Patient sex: M
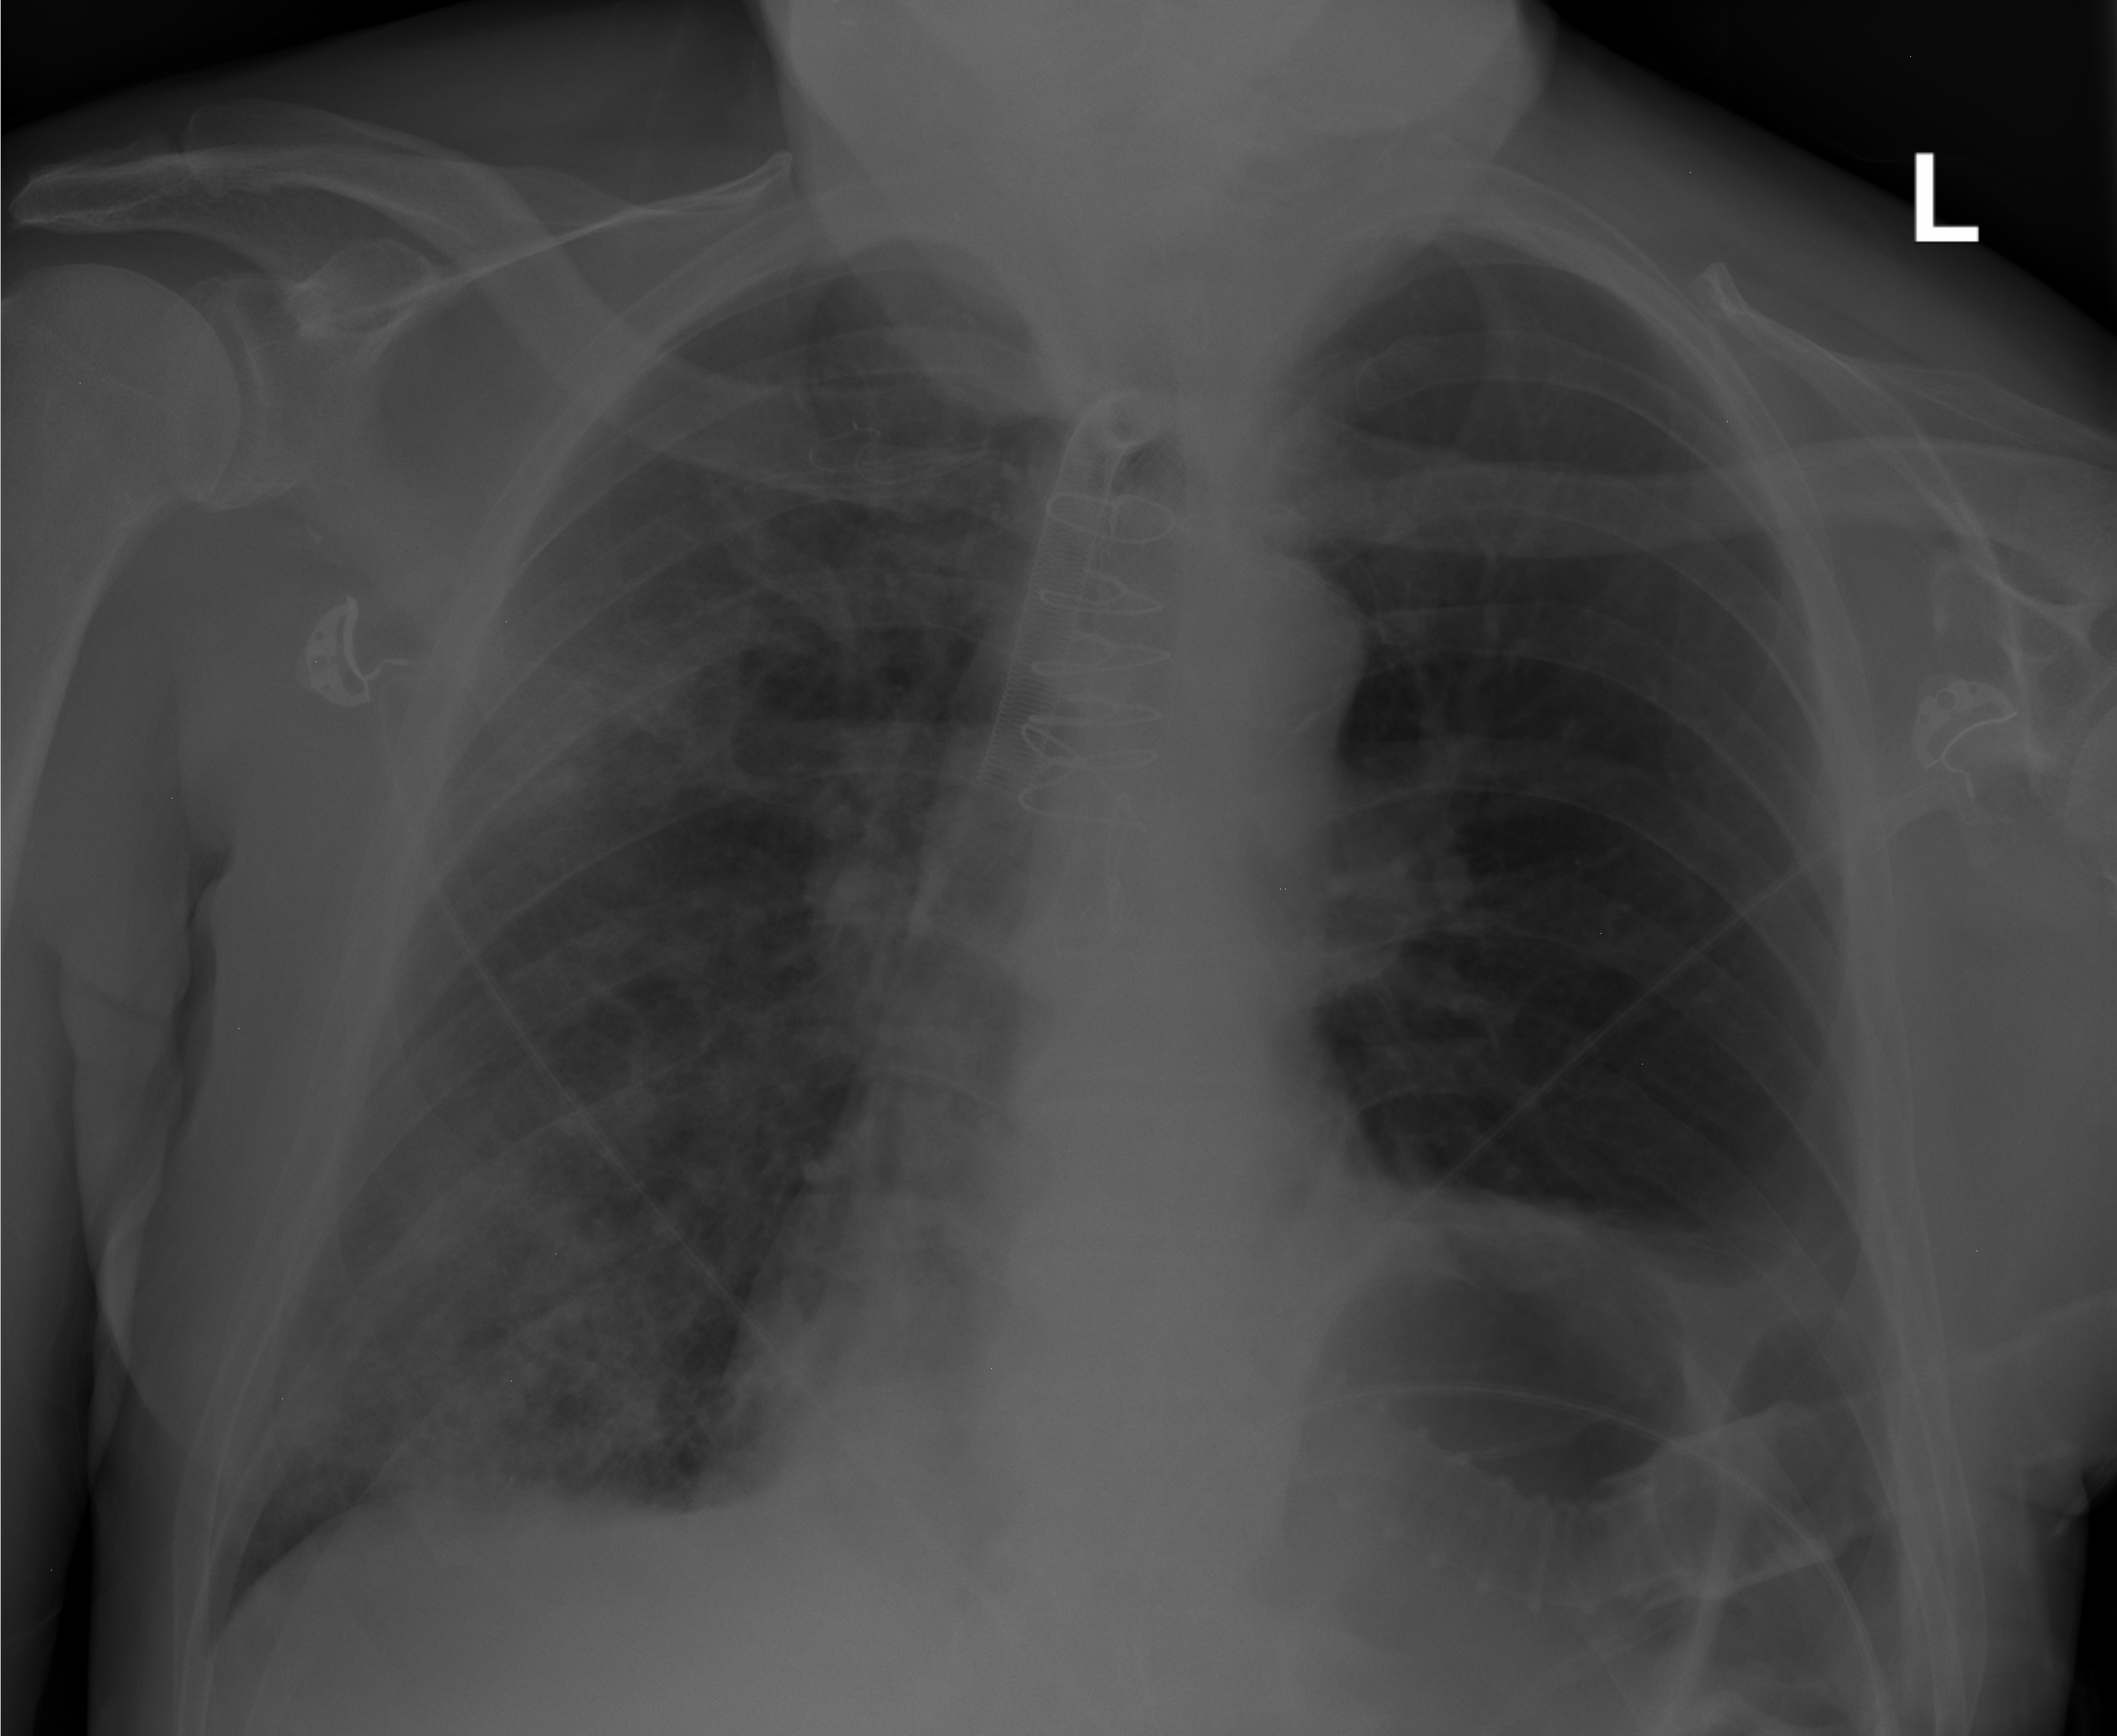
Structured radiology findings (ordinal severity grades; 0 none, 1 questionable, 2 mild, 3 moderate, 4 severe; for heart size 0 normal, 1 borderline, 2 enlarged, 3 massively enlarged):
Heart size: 0
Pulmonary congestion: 0
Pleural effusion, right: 0
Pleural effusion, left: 0
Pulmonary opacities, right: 2
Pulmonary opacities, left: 0
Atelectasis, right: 2
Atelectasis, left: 0